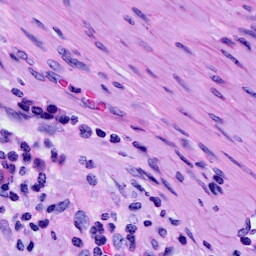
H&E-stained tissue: Cervix